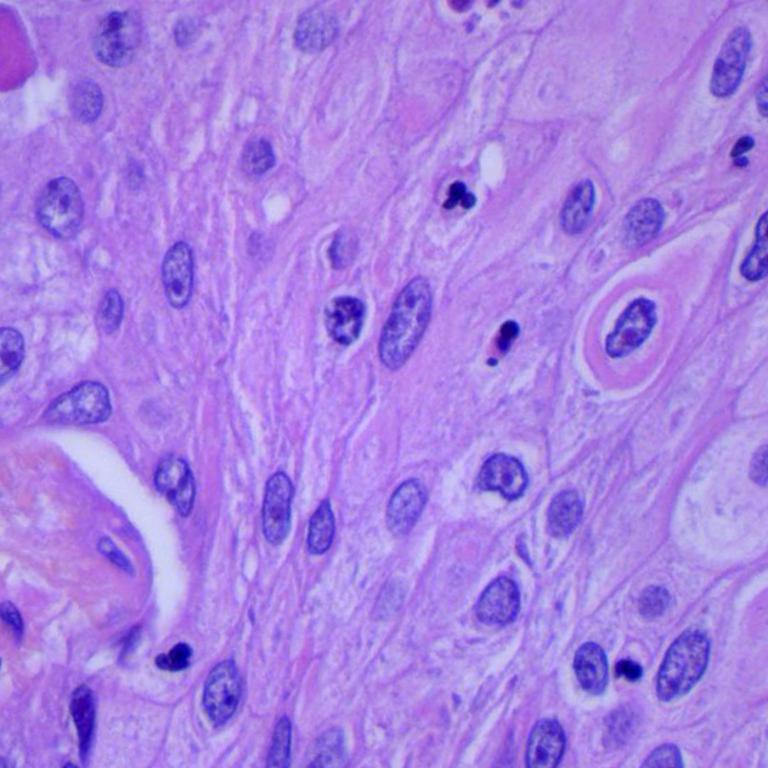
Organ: lung
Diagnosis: squamous carcinomas